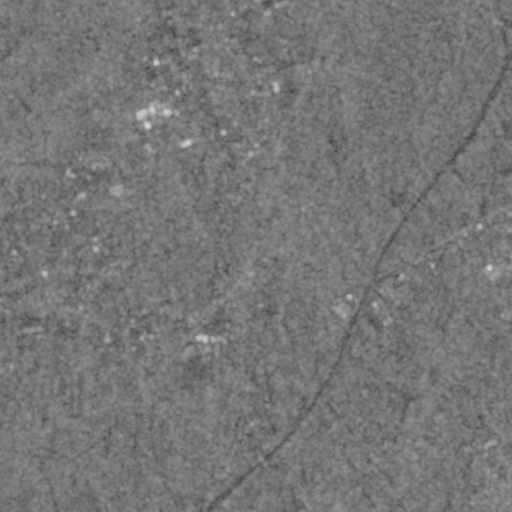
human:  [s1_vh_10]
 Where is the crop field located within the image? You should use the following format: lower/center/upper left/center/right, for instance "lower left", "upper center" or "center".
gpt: The crop field is located in the upper center of the image.
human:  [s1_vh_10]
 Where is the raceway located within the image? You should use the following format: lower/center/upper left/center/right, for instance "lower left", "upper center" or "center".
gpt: The raceway is located in the center of the image.
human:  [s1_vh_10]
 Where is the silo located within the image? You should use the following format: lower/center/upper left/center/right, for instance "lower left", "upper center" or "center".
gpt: The silo is located in the center of the image.
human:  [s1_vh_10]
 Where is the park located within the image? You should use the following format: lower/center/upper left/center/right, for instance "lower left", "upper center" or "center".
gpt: There is no park in the image.

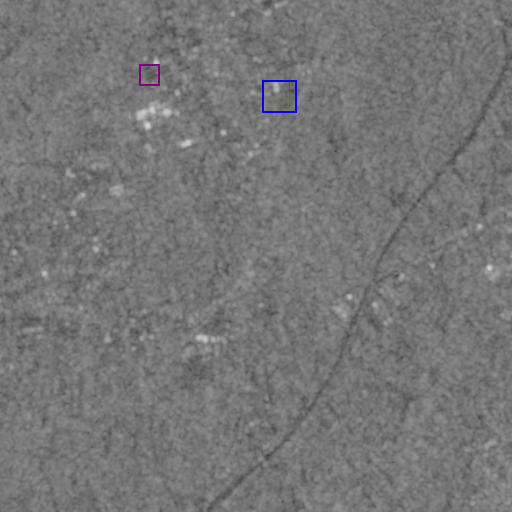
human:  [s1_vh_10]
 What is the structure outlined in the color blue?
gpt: The structure outlined in blue is a crop field.
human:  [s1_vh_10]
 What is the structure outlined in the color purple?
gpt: The structure outlined in purple is a park.
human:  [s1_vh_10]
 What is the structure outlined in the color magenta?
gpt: There is no magenta outline.